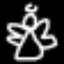
Label: angel